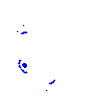
Particle: electron